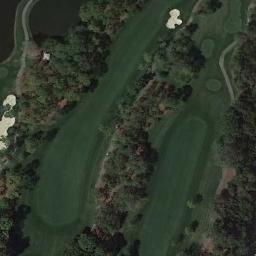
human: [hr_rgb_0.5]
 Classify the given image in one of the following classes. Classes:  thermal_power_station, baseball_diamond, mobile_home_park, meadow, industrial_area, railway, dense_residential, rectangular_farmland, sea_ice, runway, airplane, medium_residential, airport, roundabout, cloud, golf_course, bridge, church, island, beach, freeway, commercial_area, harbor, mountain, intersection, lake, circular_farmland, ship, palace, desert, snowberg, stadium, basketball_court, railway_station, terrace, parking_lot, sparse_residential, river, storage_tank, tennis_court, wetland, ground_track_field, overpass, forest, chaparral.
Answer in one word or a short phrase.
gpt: golf_course